Aerial crown-view tile of a tropical tree (Barro Colorado Island, Panama), acquired 20240918:
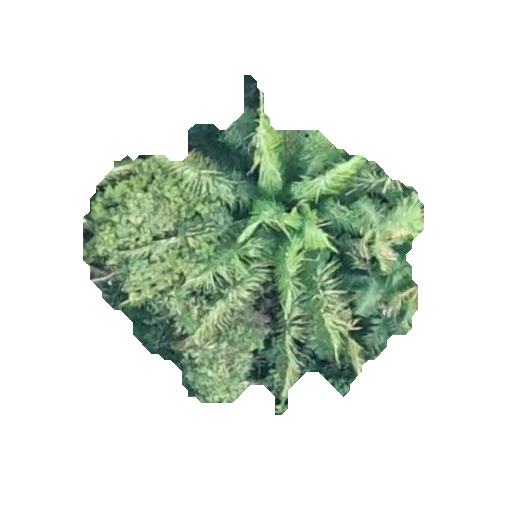
Species: Attalea butyracea
GBIF accepted scientific name: Attalea butyracea
Crown area: 111.025 m²